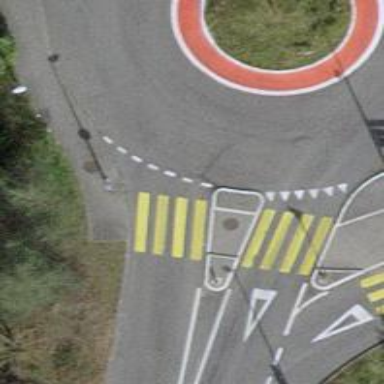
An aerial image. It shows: Marked zebra crossing with island in the middle.